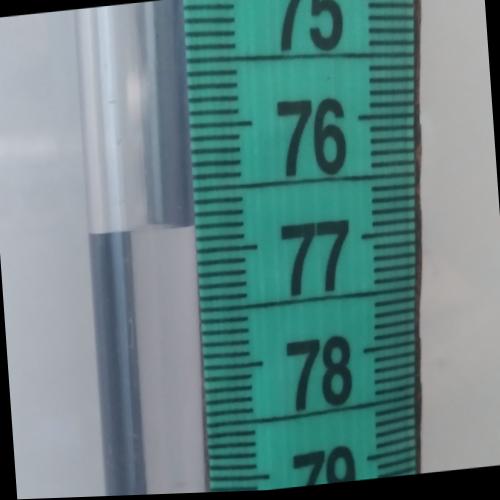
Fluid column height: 76.8 cm